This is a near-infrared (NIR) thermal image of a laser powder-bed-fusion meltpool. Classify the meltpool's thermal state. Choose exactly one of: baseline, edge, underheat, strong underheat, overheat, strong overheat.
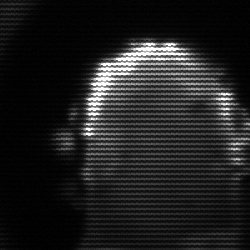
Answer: baseline